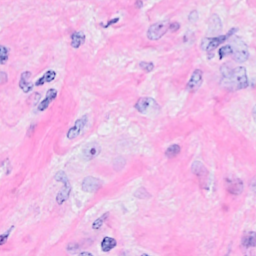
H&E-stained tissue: Breast